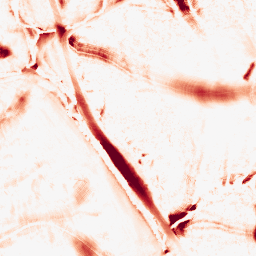
Category: morphological
Decomposition family: morphological
Decomposition parameters: operation: opening
size: 20
Upsampling method: bspline
Upsampling parameters: scale: 4
Upsampling scale: 4